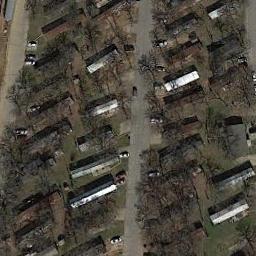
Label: mobile_home_park